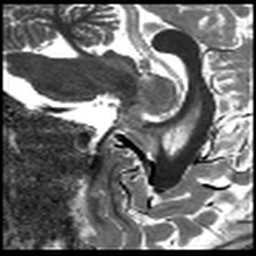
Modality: T1map
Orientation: sagittal
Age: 23
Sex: male